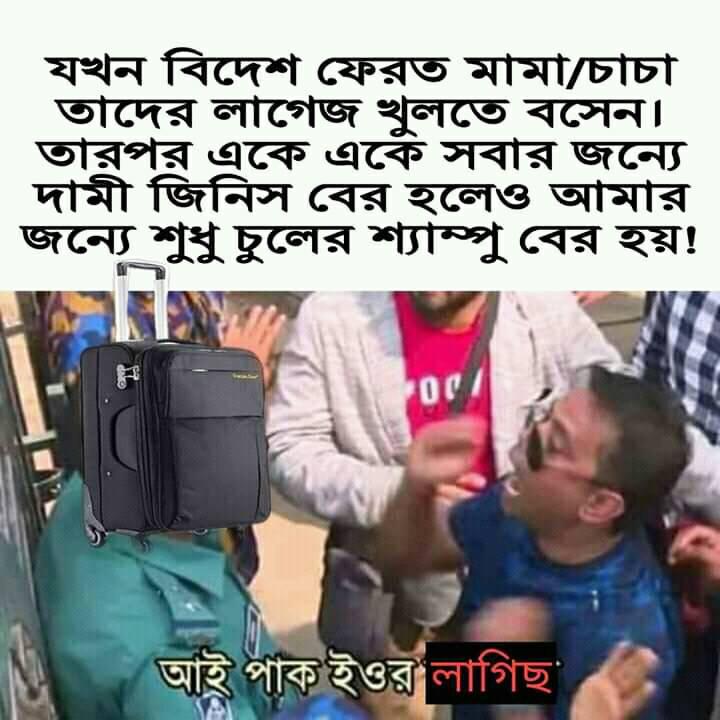
Caption: যখন বিদেশ ফেরত মাম/চাচা তাদের লাগেজ খুলতে বসেন । তারপর একে একে সবার জন্যে দামী জিনিস বের হলেও আমার জন্যে শুধু চুলের শ্যাম্পু বের হয় !      আই পাক ইওর লাগিছ
Label: hate